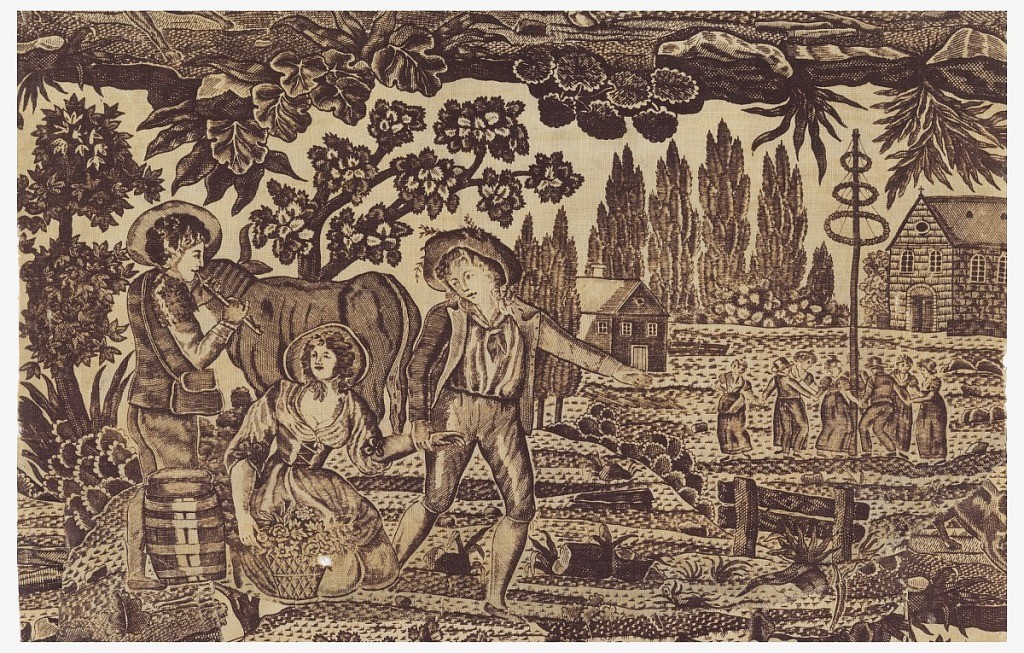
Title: Fragment
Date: early 19th century
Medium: cotton Technique: printed on plain weave
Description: Fragment printed in purple on white showing a pastoral scene with two men and a woman in the foreground. One man plays a flute as the other man takes the hand of a woman kneeling on the ground. In the background, figures are dancing around a maypole.